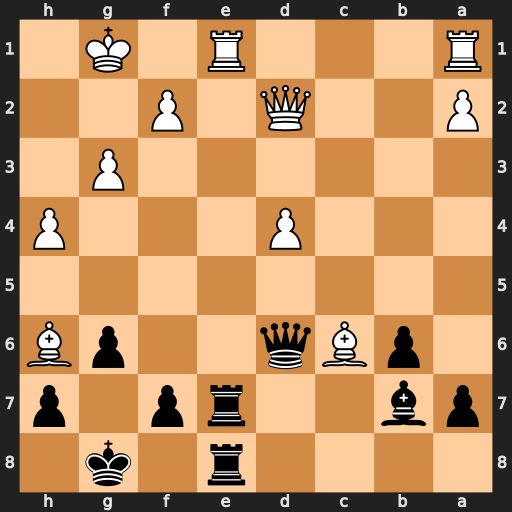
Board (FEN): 4r1k1/pb2rp1p/1pBq2pB/8/3P3P/6P1/P2Q1P2/R3R1K1
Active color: b
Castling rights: -
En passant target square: -
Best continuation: Qxc6 d5 Qxd5 Qxd5 Rxe1+ Rxe1 Rxe1+ Kh2 Bxd5